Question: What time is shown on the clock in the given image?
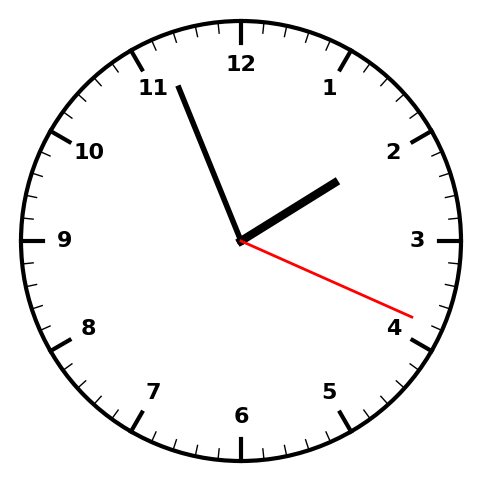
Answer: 01:56:19